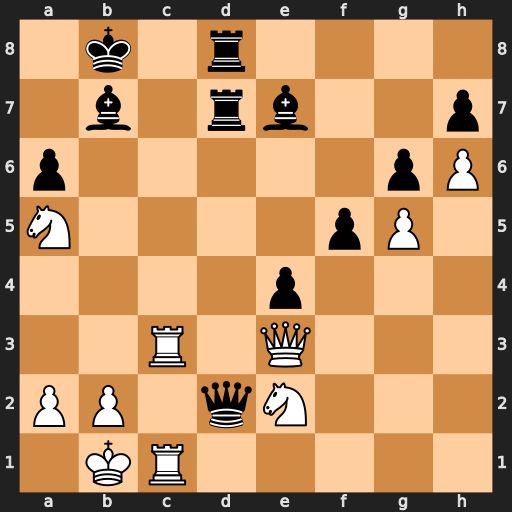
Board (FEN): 1k1r4/1b1rb2p/p5pP/N4pP1/4p3/2R1Q3/PP1qN3/1KR5
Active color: w
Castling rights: -
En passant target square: -
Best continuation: Qb6 Ka8 Nxb7